Interaction volume radius: 5 \u00c5
Interaction volume height: 15 \u00c5
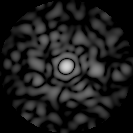
Disorder parameter: 0.8528